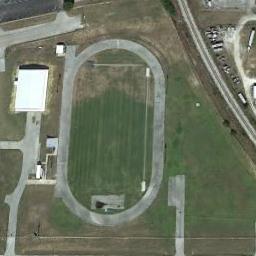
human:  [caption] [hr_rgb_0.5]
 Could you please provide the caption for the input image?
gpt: There is a trail around the track .

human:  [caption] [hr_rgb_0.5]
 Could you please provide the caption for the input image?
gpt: The ground track field is surrounded by grass .

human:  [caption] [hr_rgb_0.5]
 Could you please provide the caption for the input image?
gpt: Track and field are built on the lawn next to the building .

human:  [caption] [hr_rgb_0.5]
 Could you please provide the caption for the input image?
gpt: The ground track field is on a lawn and a white house is next to the ground track field .

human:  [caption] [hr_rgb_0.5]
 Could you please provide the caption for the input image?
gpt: There are lawns around the ground track field with a blue track .